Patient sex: F
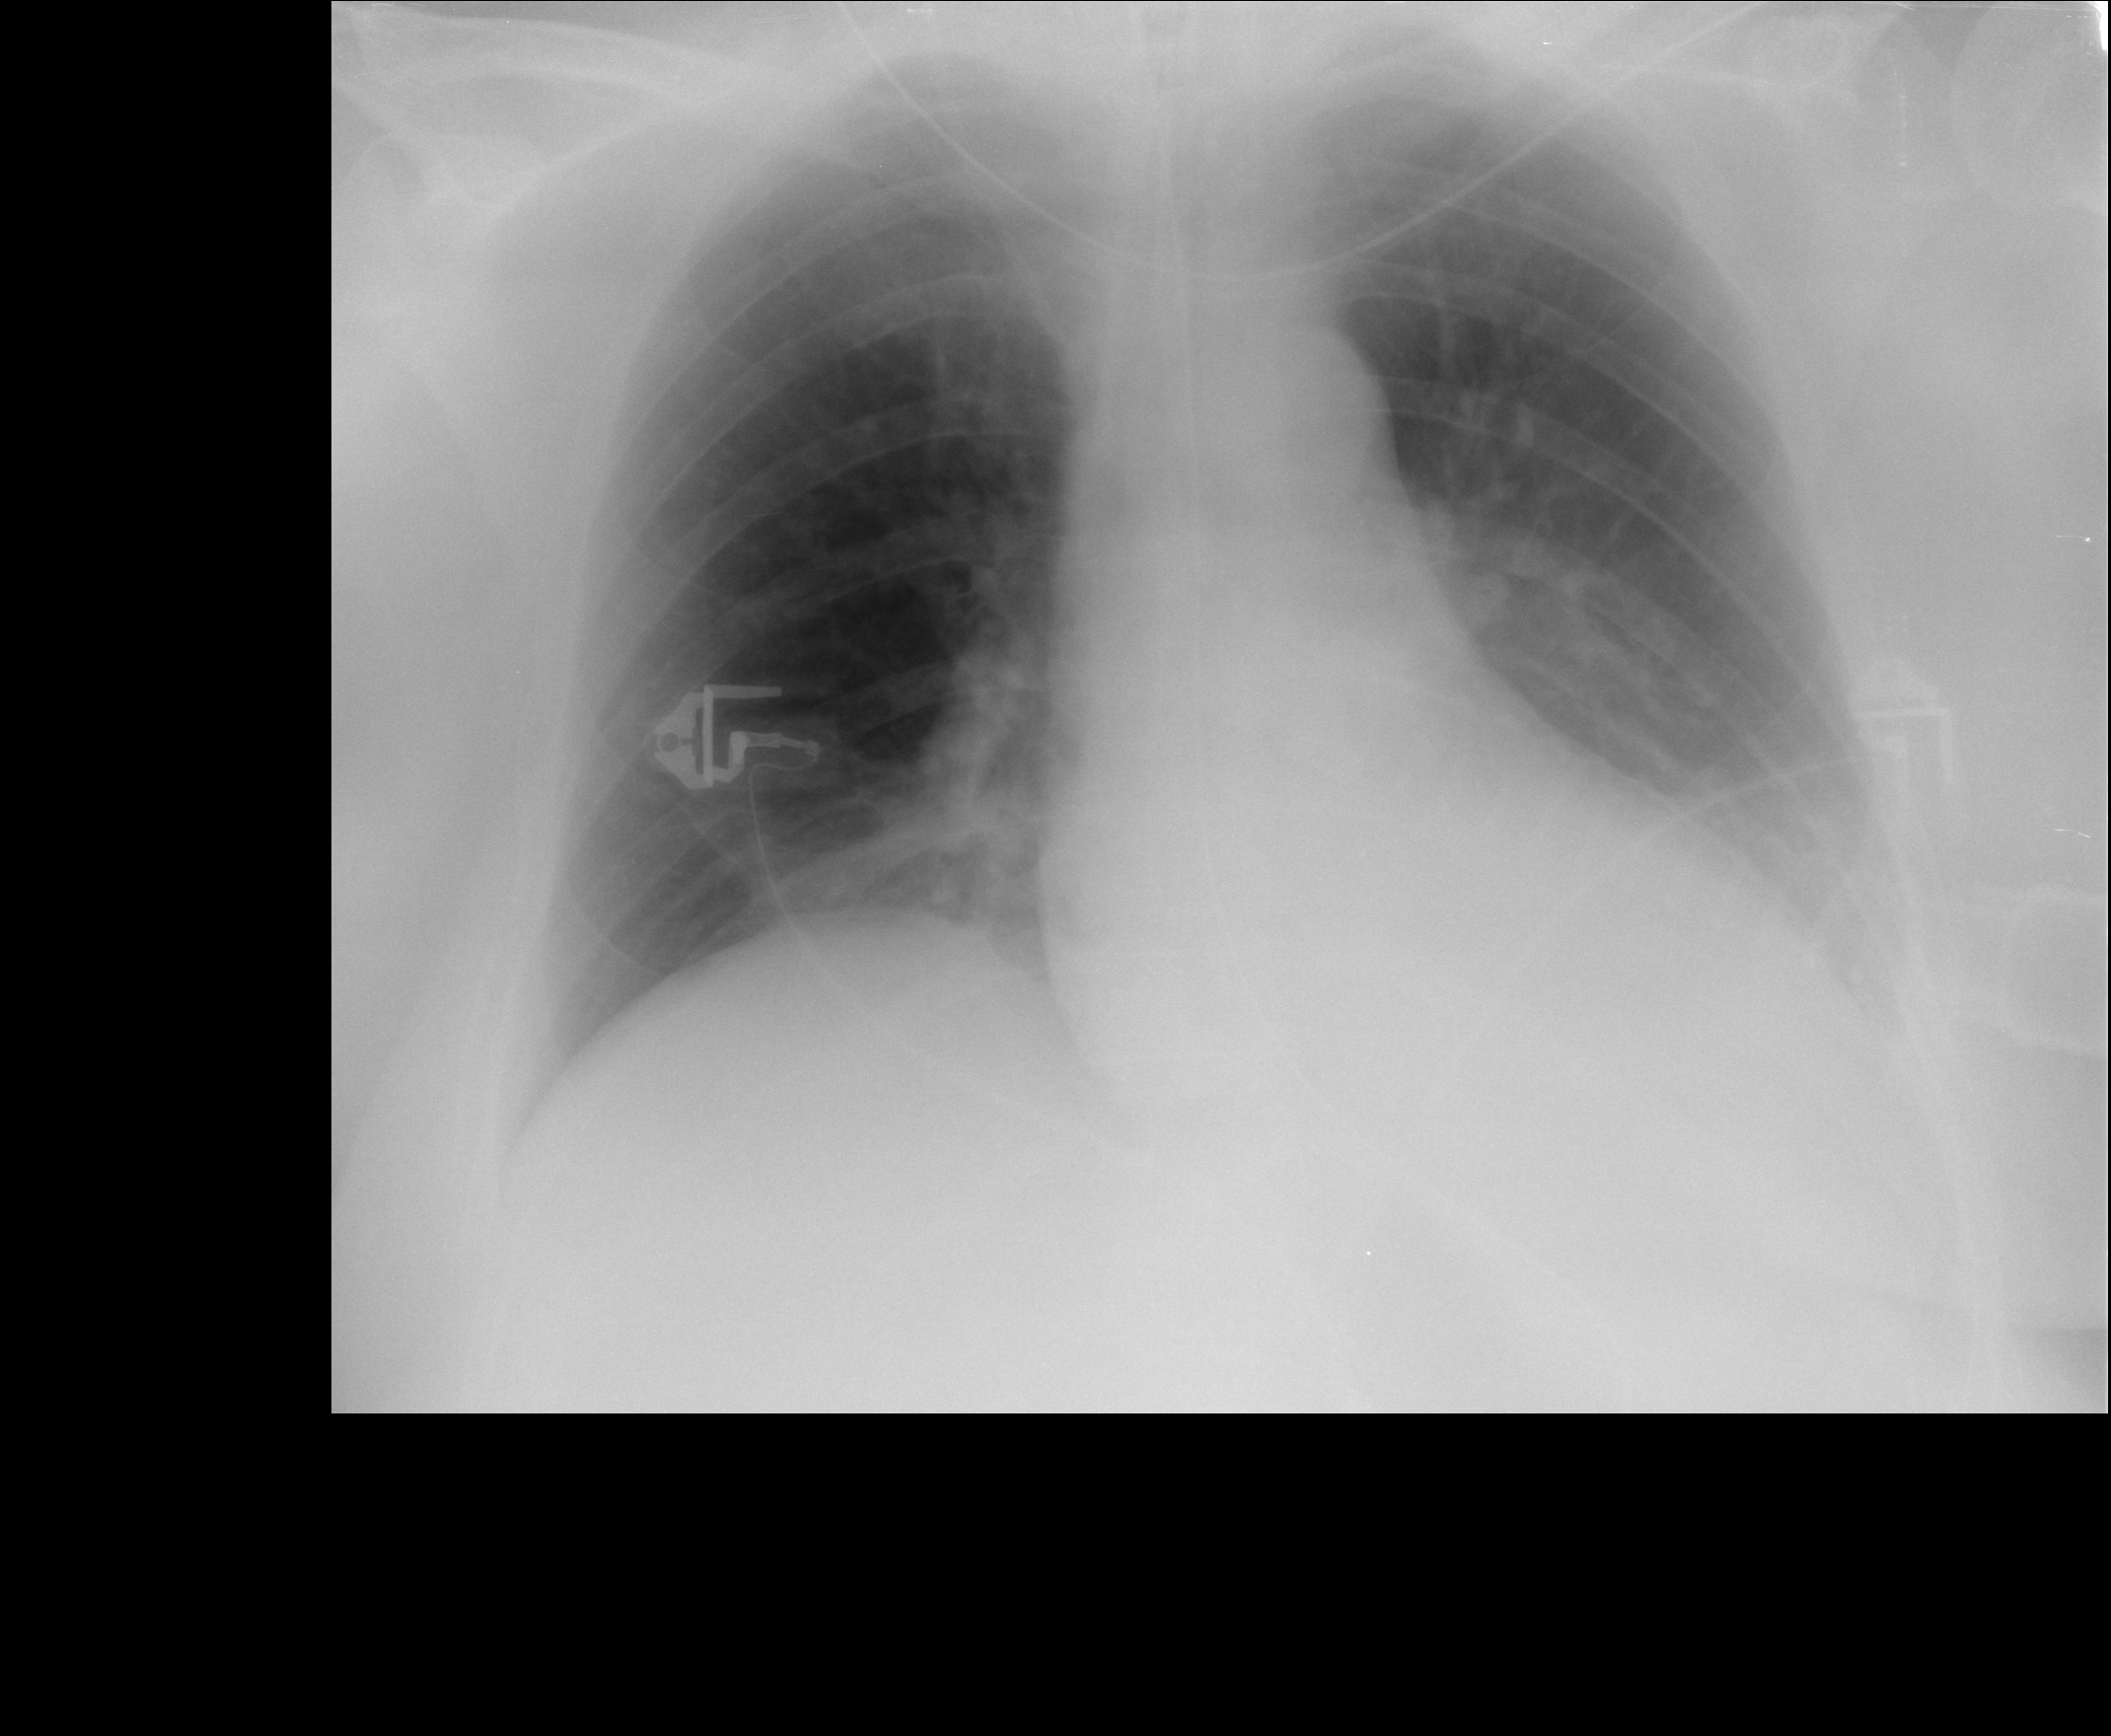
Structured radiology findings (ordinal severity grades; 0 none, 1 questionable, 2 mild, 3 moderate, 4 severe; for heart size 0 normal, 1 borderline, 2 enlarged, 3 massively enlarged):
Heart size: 0
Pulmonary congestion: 0
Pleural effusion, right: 0
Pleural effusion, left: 2
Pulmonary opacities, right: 0
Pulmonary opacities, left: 0
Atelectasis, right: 1
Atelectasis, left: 2